Current action and preconditions to check: path_clear

Your task: For each precondition in the list above, predict whether it will hold at this action.

Consider the current scene as observed from the mobile robot's camera, and analyze the predicted future states of all dynamic agents (e.g., people, animals, vehicles, or any moving entities) within the NEXT SECOND.

IMPORTANT: Only answer "very likely" if you are absolutely certain—based on strong, clear evidence—that a dynamic agent will violate the precondition in the predicted future state. Do NOT answer "very likely" for unlikely, ambiguous, or low-probability risks.

Ask yourself for each precondition: Is there a high probability, with clear and convincing evidence, that the predicted future states of any dynamic agent will interfere with the predicted future state of the currently executing action within the NEXT SECOND, causing that precondition to fail?

Assess the risk level based on these predictions. Use "likely" or "very likely" if motions create a clear risk of interference.

Use "neutral" or "improbable" if agents are nearby but their predicted paths are clearly diverging or non-conflicting.

Failure Risk Categories: "very improbable", "improbable", "neutral", "likely", "very likely"

Answer Format: Output ONLY the probability_of_failure value from these categories: "very improbable", "improbable", "neutral", "likely", "very likely"

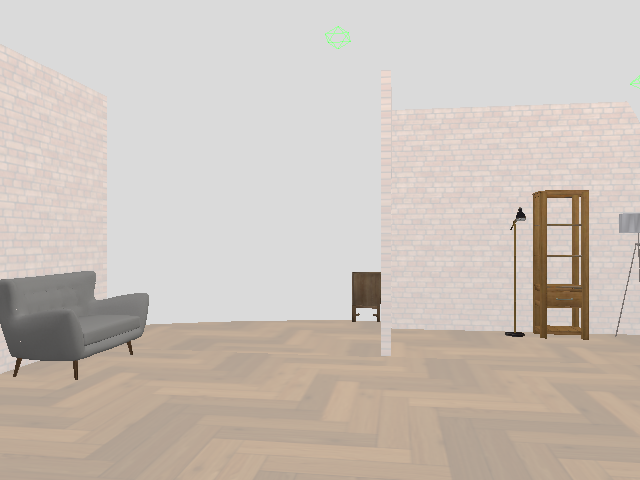

Answer: very improbable